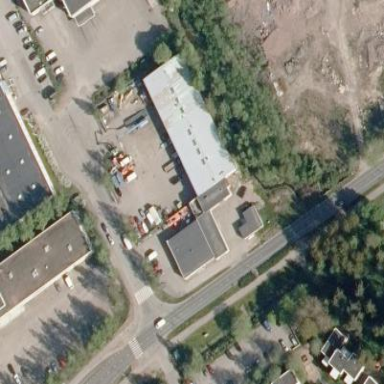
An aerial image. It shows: Warehouse building.